Question: How can I set a form's <URL> cursor. I'm using a background worker and figured this would be an easy way to inform the user what's going on.

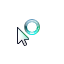
Answer: Cursor.Current = Cursors.AppStarting;